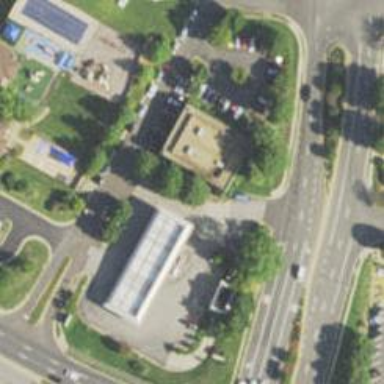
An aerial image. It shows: Convenience shop.